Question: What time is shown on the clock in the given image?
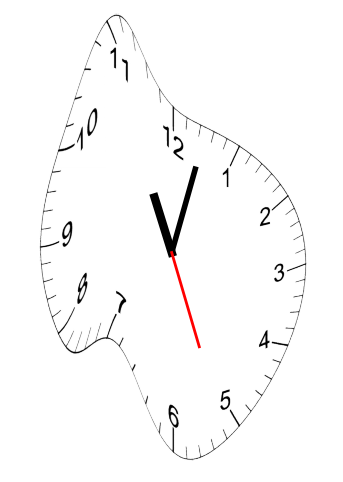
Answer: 11:02:26